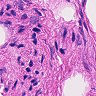
Metastatic tissue present: no